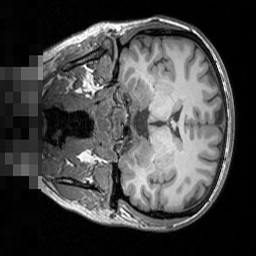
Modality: T1w
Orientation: coronal
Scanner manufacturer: siemens
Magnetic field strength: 3 T
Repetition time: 1.5 s
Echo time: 0.00291 s